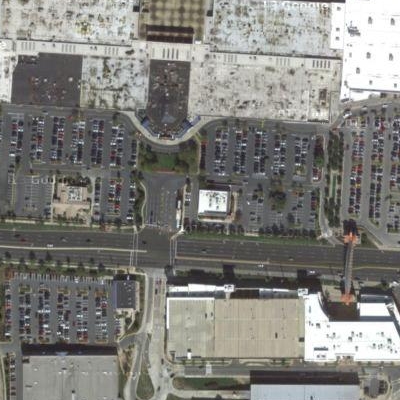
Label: Parking